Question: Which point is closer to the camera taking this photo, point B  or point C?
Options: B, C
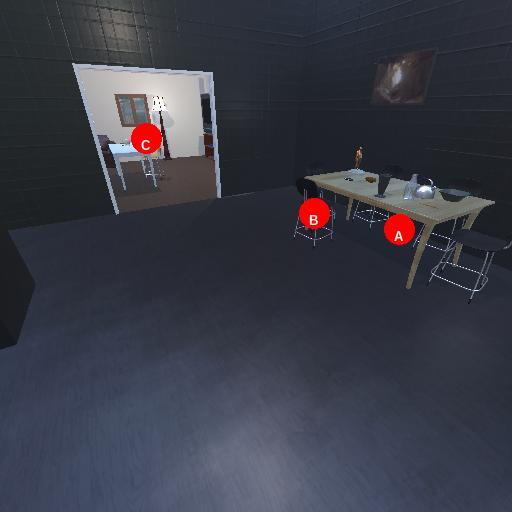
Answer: B